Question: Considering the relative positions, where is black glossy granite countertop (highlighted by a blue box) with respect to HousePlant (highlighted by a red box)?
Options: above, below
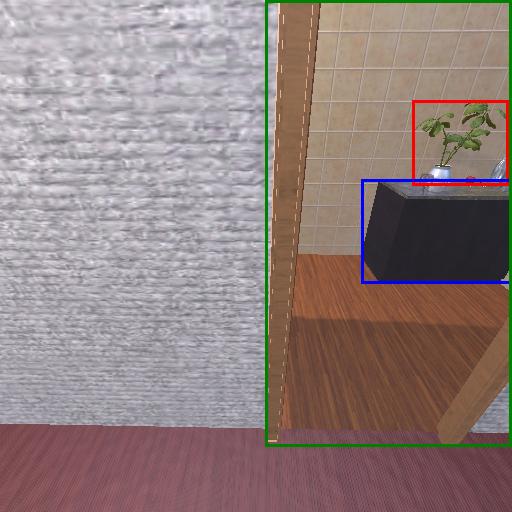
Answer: above